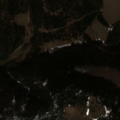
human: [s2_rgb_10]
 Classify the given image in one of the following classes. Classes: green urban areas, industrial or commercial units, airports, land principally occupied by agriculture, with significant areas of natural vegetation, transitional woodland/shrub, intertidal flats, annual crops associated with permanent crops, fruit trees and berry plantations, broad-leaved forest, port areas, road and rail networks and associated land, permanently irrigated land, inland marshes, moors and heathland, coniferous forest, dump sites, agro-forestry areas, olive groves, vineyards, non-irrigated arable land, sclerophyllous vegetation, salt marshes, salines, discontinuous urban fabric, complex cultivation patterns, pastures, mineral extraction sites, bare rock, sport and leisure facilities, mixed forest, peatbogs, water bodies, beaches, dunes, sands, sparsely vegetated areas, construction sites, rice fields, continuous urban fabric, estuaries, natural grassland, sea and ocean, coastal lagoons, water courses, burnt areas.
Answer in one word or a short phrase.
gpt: coniferous forest, mixed forest, natural grassland, moors and heathland, transitional woodland/shrub